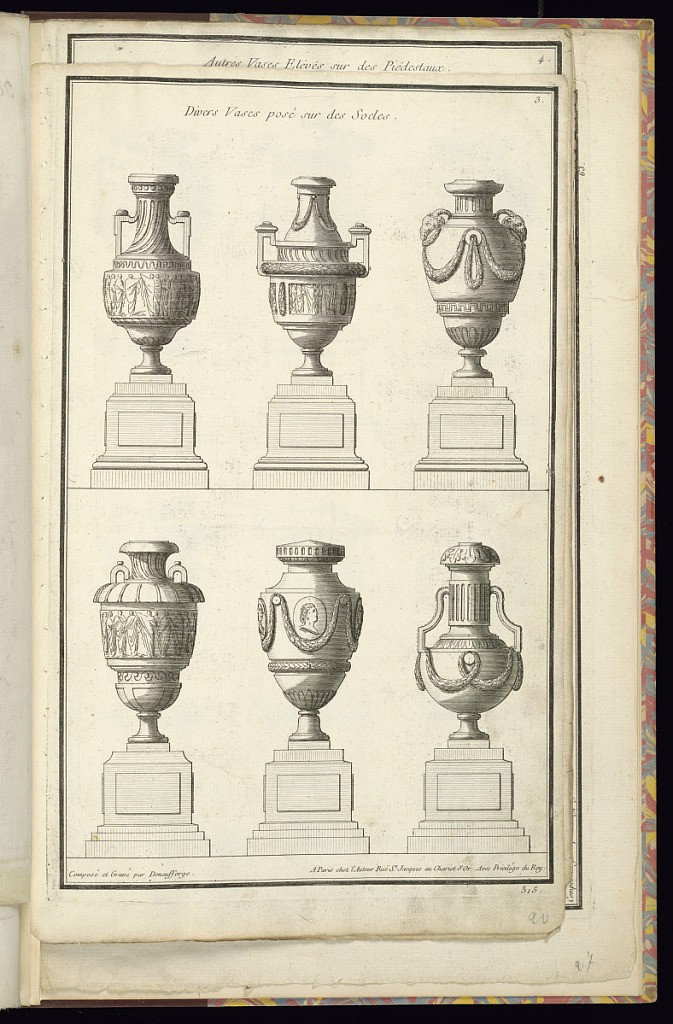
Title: Divers Vases posé sur des Socles
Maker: Jean-François de Neufforge, Flemish, 1714 – 1791
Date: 1763
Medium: Etching and engraving on laid paper
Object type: Print
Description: Six designs for vases on socles decorated with neoclassical motifs and ornament featuring festoons of leaves, fluting, roundel portraits, leaves, Vitruvian scroll pattern, meander motif, figures, gadrooning, and ram's heads. The plate is titled, numbered, and signed.